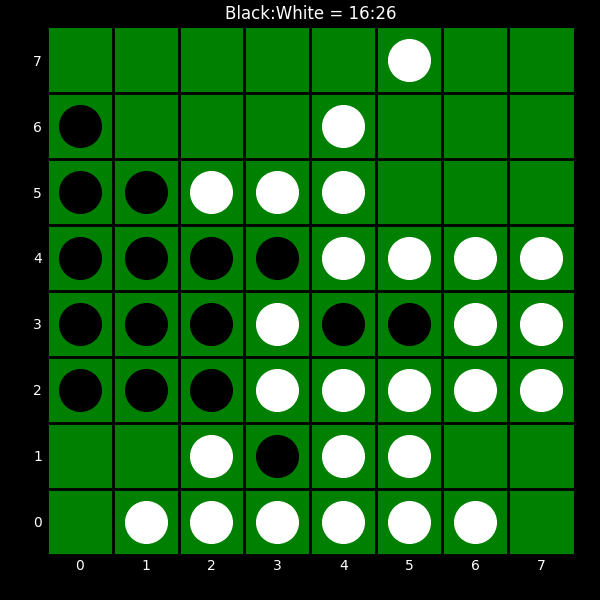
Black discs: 16
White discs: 26